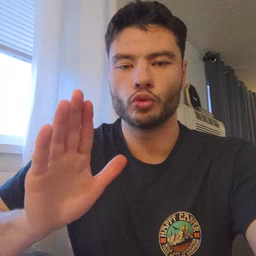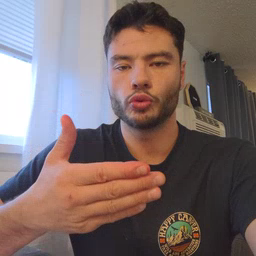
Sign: room